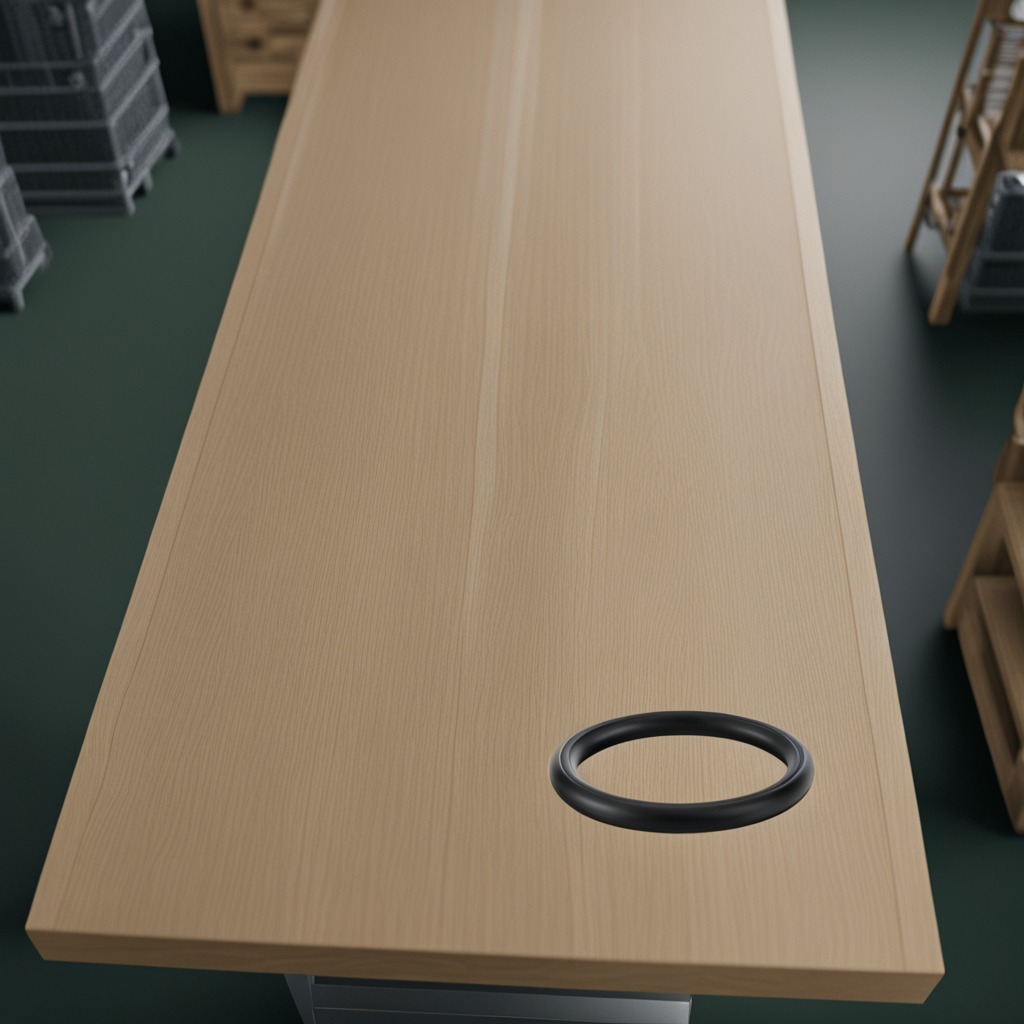
A rubber O-ring lies on the workbench inside a coastal fishing gear workshop.